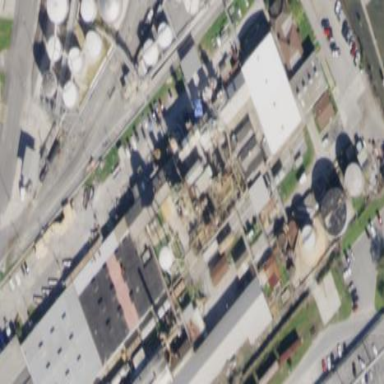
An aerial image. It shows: Industrial building.